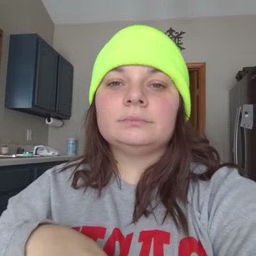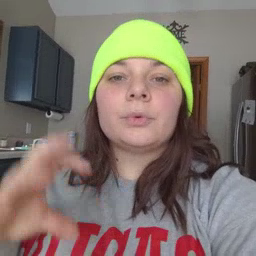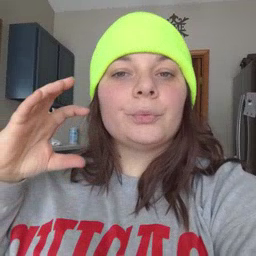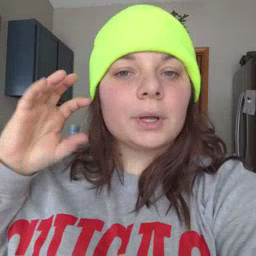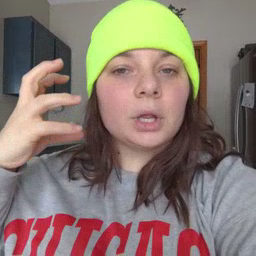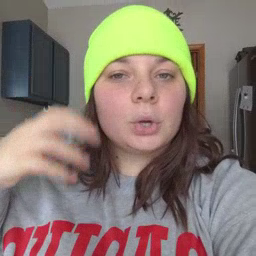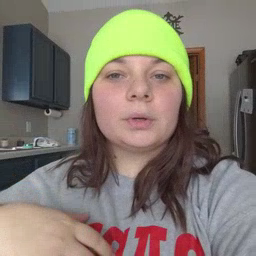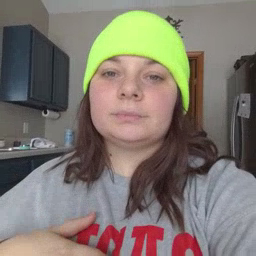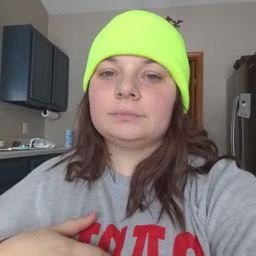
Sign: radio